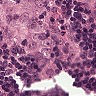
Metastatic tissue present: yes